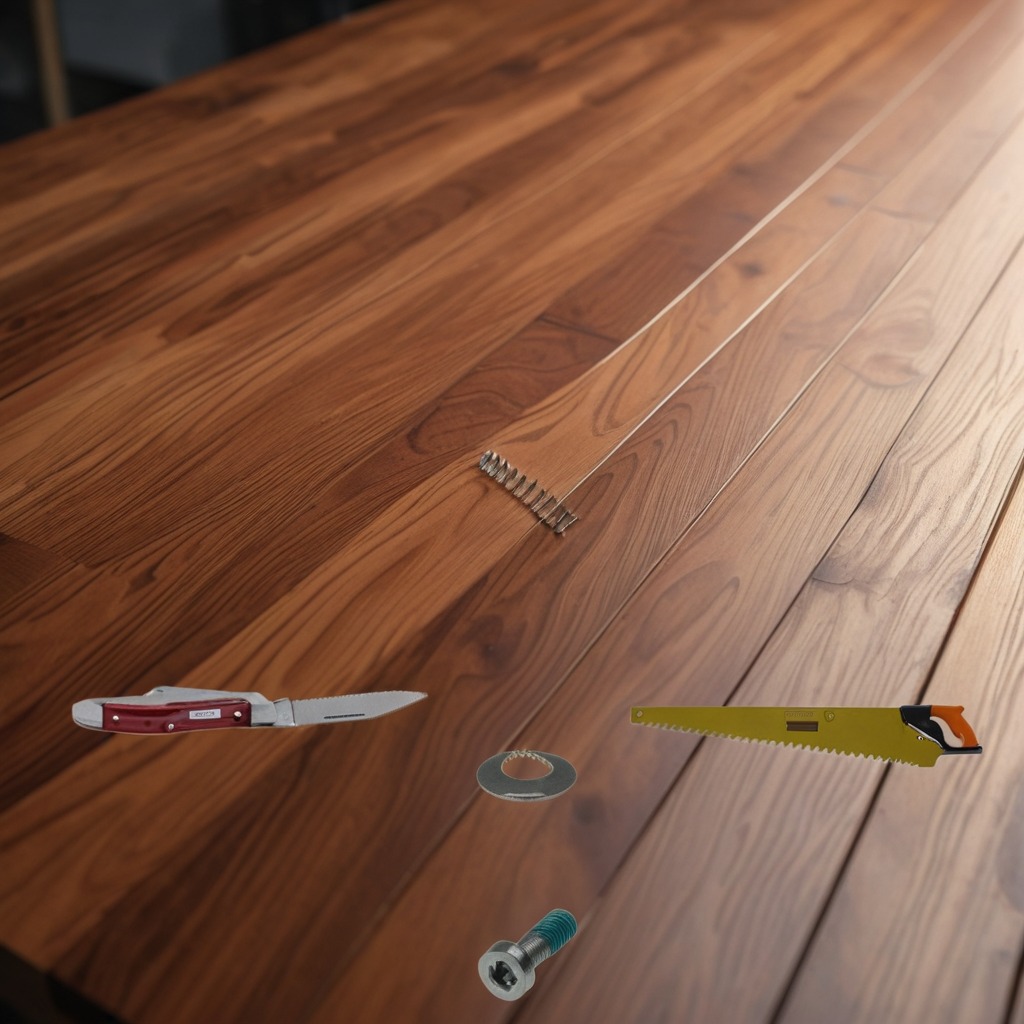
A utility knife, a flat metal washer, a metal machine screw, a coiled metal spring, and a handheld metal saw are lying on a wooden table.